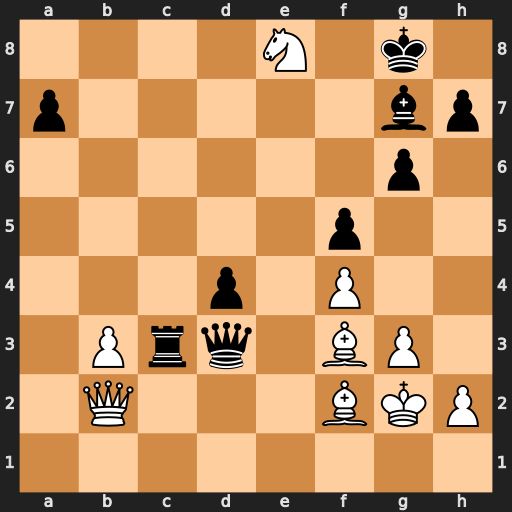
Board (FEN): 4N1k1/p5bp/6p1/5p2/3p1P2/1Prq1BP1/1Q3BKP/8
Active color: w
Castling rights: -
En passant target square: -
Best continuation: Bd5+ Kh8 Qa3 Rc2 Qe7 Rxf2+ Kxf2 Qe3+ Qxe3